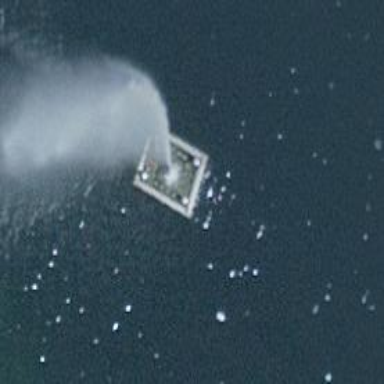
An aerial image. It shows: Fountain with jet water feature.